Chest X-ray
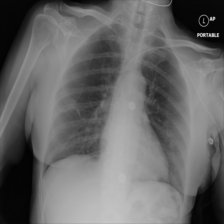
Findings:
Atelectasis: negative
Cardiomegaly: negative
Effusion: negative
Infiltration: negative
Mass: negative
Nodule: positive
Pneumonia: negative
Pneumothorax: negative
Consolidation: negative
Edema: negative
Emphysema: negative
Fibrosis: positive
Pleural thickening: negative
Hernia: negative